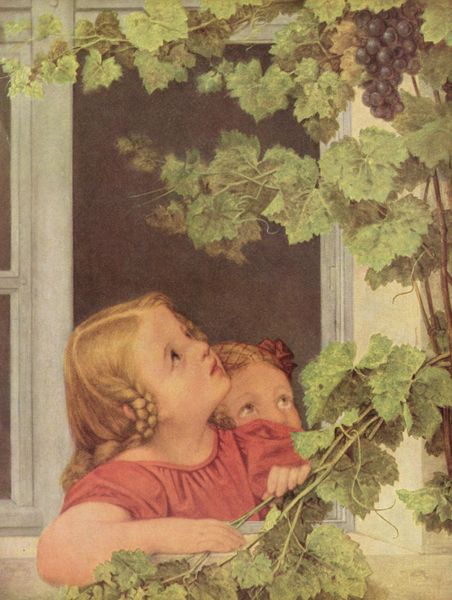
Titel: Kinder am Fenster
Künstler: Georg Friedrich Kersting
Standort: Düsseldorf
Institution: Kunstmuseum
Schlagwörter: baum, blau, blätter, dunkel, gemälde, hand, haut, laub, schatten, weiß, aquarell, grün, mädchen, ocker, äste, blume, blumen, braun, fenster, frisur, haar, hell, holz, kleid, licht, mund, nase, pastell, raum, schmuck, schwarz, stirn, zimmer, blick, blüte, haus, obst, rot, schleife, blond, gesichter, hemd, jung, arm, arme, augen, band, blass, blicke, bluse, falten, gesicht, haarschmuck, halten, kleidung, rahmen, ärmel, blicken, hals, hände, portrait, porträt, schauen, ast, zweige, auge, haare, kind, blatt, girlande, pflanze, pflanzen, augenbrauen, kinn, rosa, scheitel, schulter, schultern, kinder, früchte, garten, ranken, trauben, sommer, wangen, zwei, beobachten, zöpfe, mauer, farbe, lila, tag, violett, klein, herbst, naiv, ausdruck, romantik, lehnen, wild, wein, nasen, spielen, zopf, detail, pupillen, holzrahmen, junge, teint, wange, augenbraue, geschwister, schwestern, oben, flechten, außen, offen, fensterrahmen, hauswand, draußen, tauben, gross, haarkranz, pupille, staunen, ranke, kleidchen, sandfarben, biedermeier, wangenknochen, weintrauben, iris, sehnsucht, geflochten, aufmerksam, fensterbrett, weinlaub, studieren, traube, weinblätter, weintraube, entdecken, scheife, nasenspitze, haarschleife, neugier, rebe, reben, weinranken, weinrebe, laube, haarkränze, weinblatt, bund, weinranke, freundinnen, beobachtung, erstaunen, hinauf, hemdchen, flechtfrisur, appettit, geschwester, zöfpe, treauben, zoopf, weitrauben